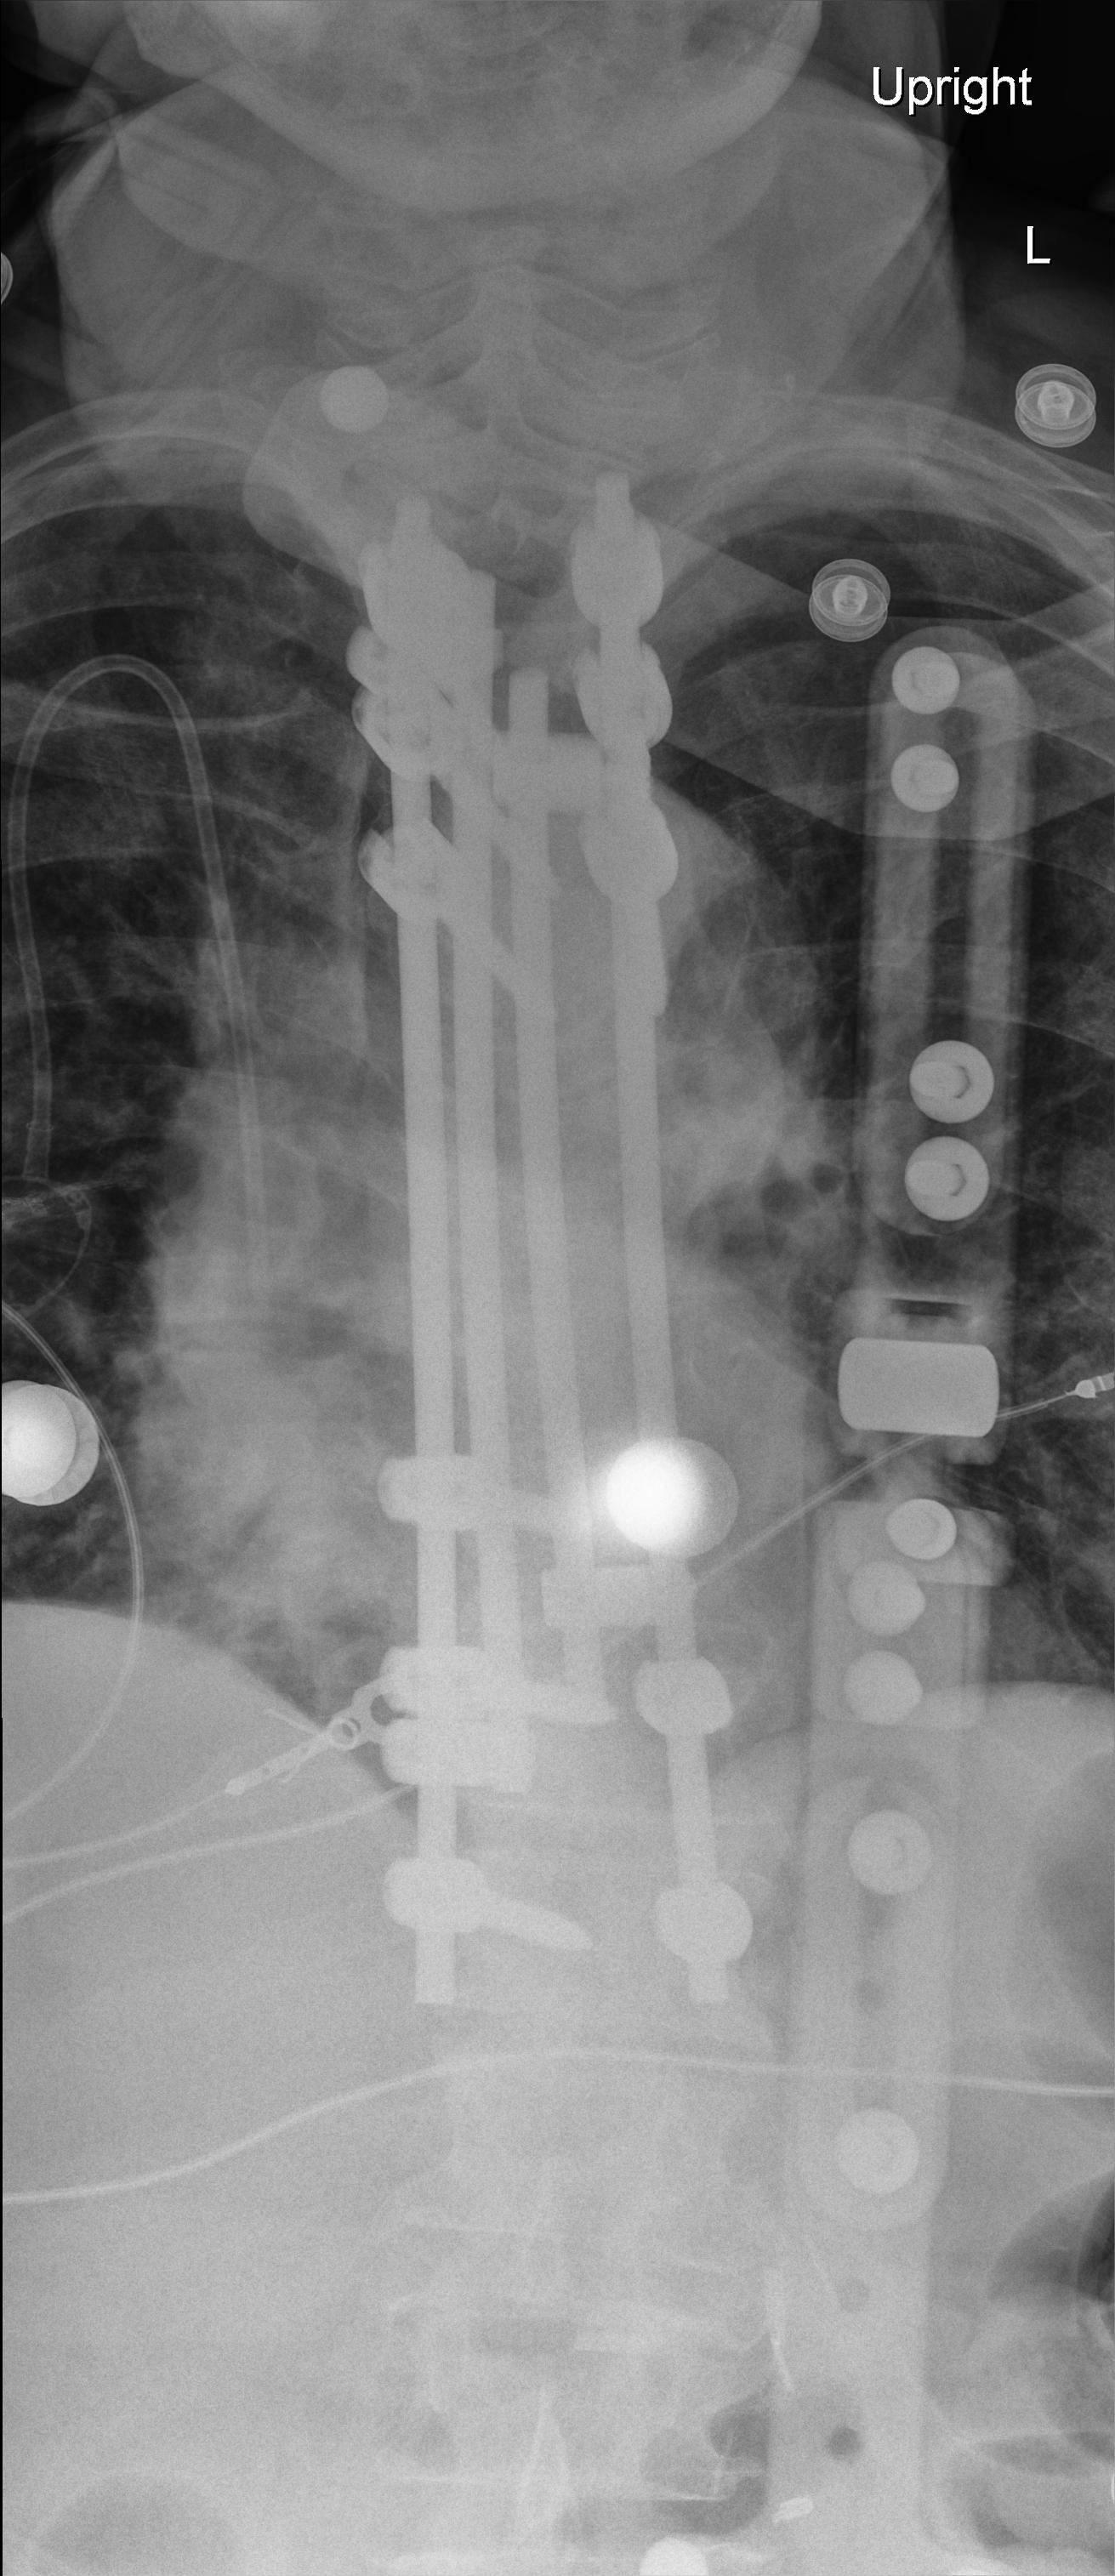
View: AP
Implant manufacturer: seaspine mariner